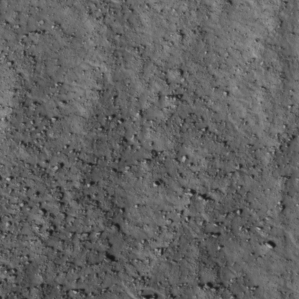
Label: non_frost